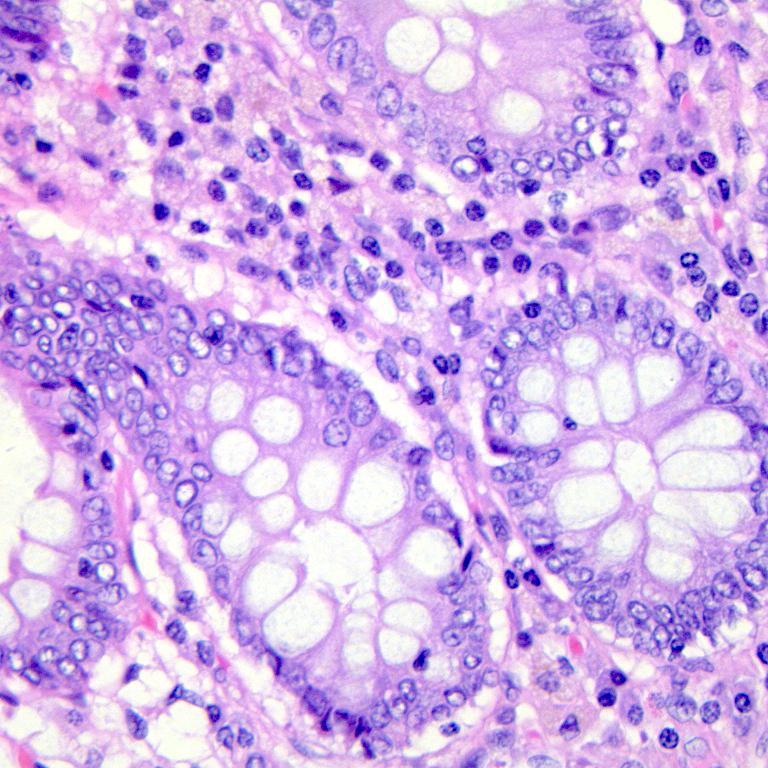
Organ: colon
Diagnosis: benign